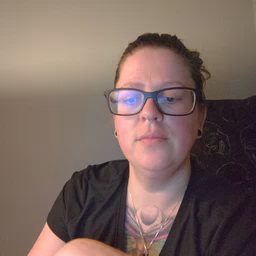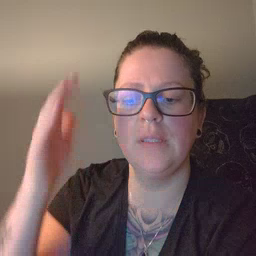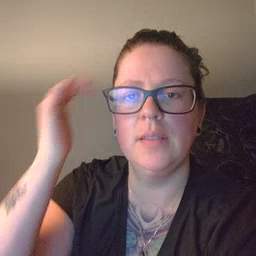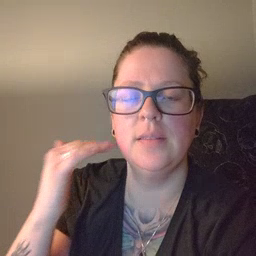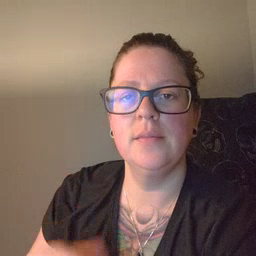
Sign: head